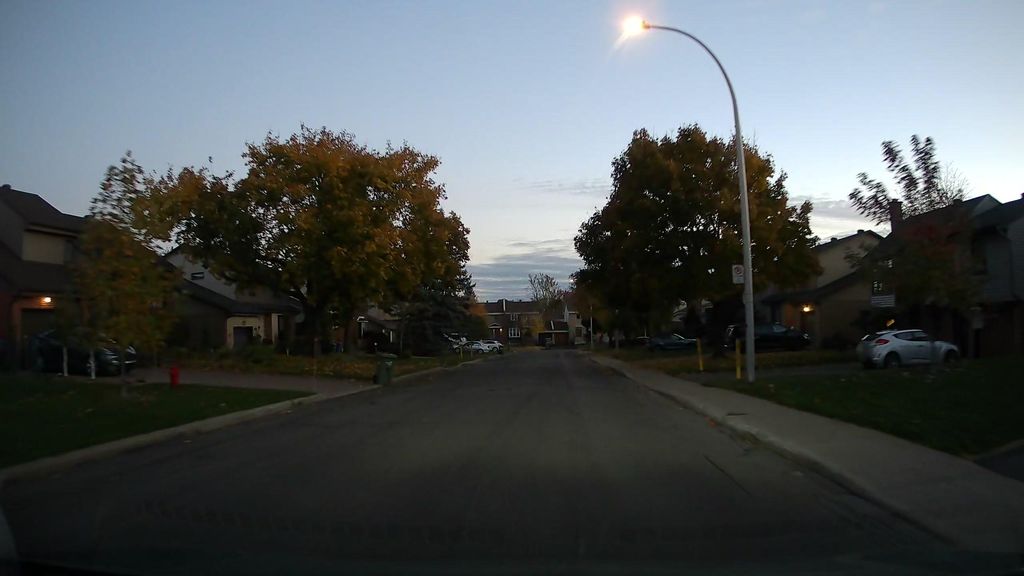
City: montreal